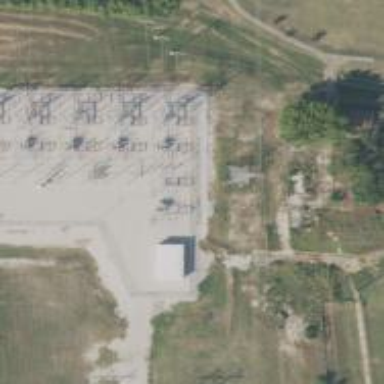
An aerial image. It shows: Switch for power supply.